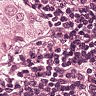
Metastatic tissue present: yes